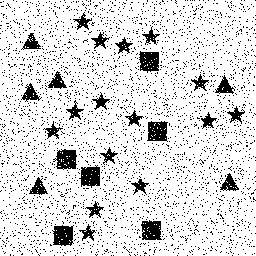
Squares: 6
Triangles: 6
Stars: 15
Total shapes: 27